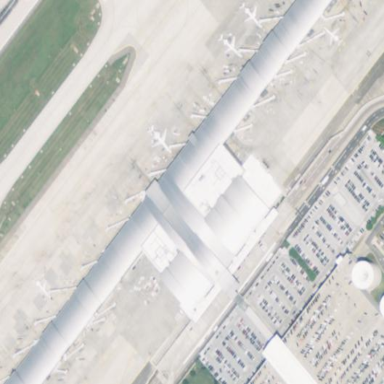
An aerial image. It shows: Apron at the airport.